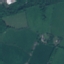
Land use / land cover class: Pasture